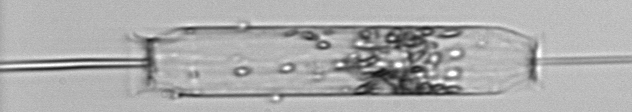
Label: Ditylum_brightwellii